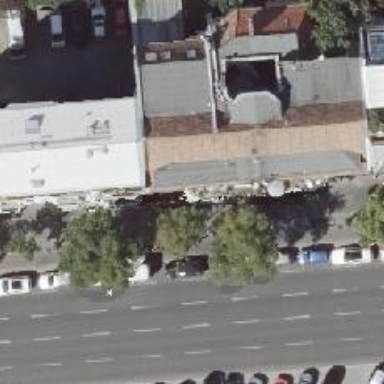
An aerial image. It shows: Restaurant.